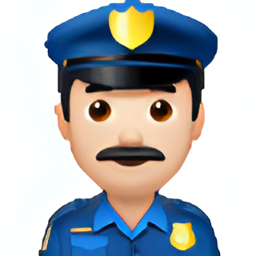
Name: police officer
Emoji: 👮🏻
Group: People & Body
Sub-group: person-role